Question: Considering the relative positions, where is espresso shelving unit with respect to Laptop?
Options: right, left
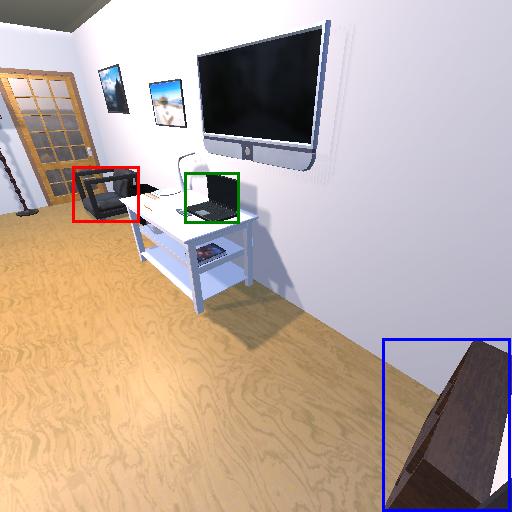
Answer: right